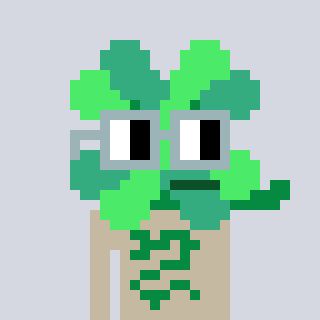
a pixel art character with square dark gray glasses, a clover-shaped head and a bege-colored body on a cool background